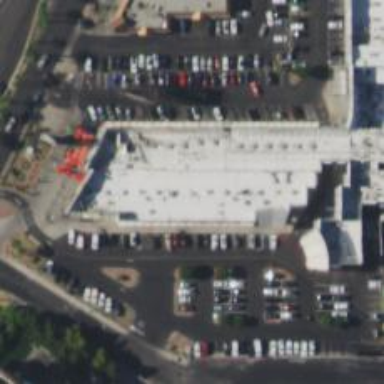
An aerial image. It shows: Supermarket.